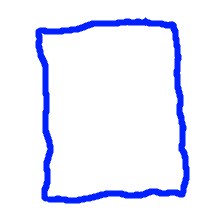
Shape: rectangle